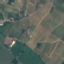
Label: PermanentCrop